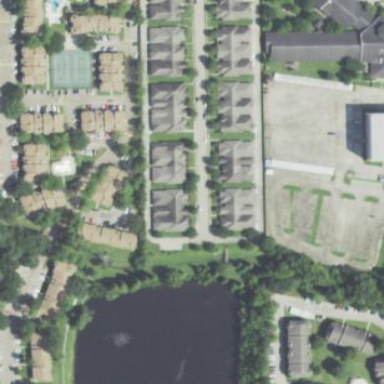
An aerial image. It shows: Garden within residential area.